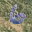
Label: 6